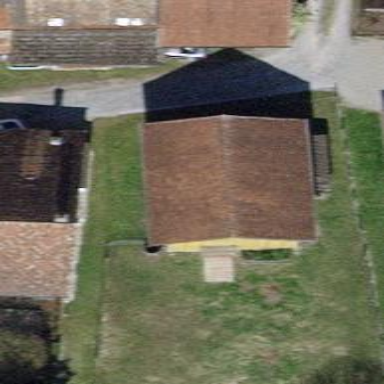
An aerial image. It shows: Shed building.